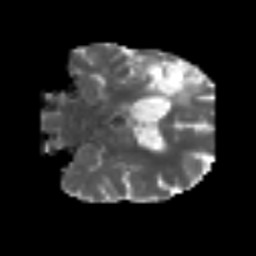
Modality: MD
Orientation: coronal
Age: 56
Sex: male
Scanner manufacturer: siemens
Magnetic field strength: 3 T
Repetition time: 5.6 s
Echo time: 0.082 s